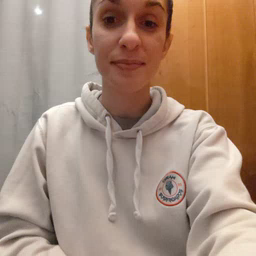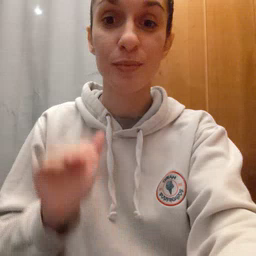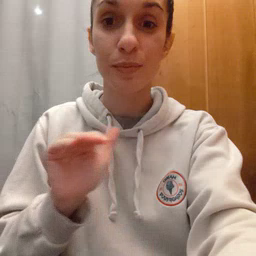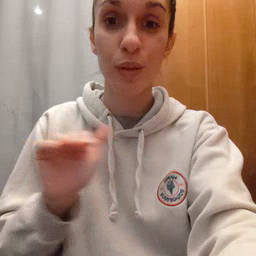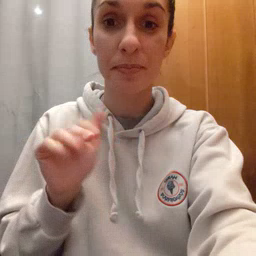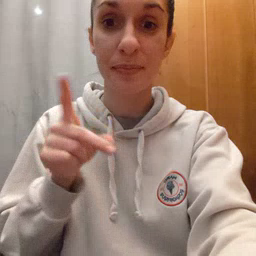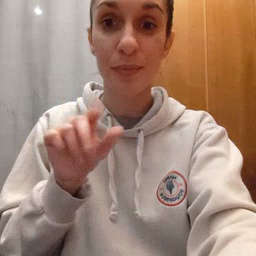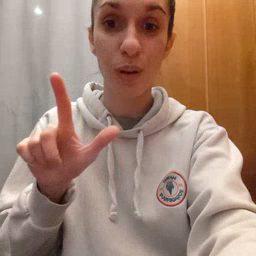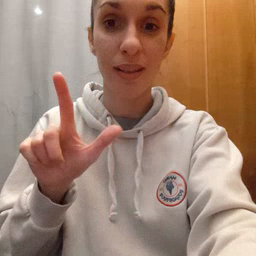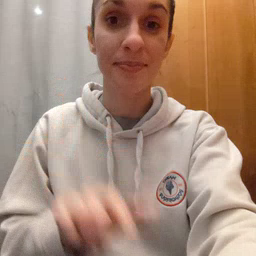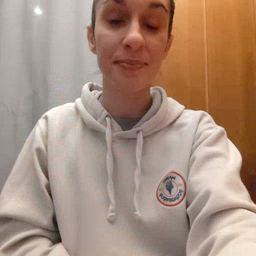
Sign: pool